Question: I have written a code for Linked List:
'''
#include <stdio.h>
#include <stdlib.h>
#include <string.h>
struct student{
char name[256];
int id;
struct student *next;
};
struct student *start;
struct student *last;
void enter(void);
void add( struct student *i,struct student **last);
void display(struct student *first);
int main(int argc, char *argv[])
{
start=last=NULL;
enter();
enter();
enter();
display(start);
system("PAUSE");
return 0;
}
void add( struct student *i,struct student **last)
{
if (!*last){ *last=i; start=i;}
else {(*last)->next=i;*last=i;}
i->next=NULL;
}
void enter(void)
{
struct student *info;
info=(struct student *)malloc(sizeof(struct student));
printf("Enter the name of the student:
");
fgets(info->name,255,stdin);
fflush(stdin);
// gets(info->name);
printf("Enter the student id:
");
scanf("%d%",&info->id);
add(info,&last);
}
void display(struct student *first)
{
while(first)
{
printf("
Name: %s
",first->name);
printf("Id: %d
", first->id);
first=first->next;
}
}
'''
It does create a linked list but when i try to input the values: it shows

For first element it takes the name correctly for id i need to manually enter
after the id digit (otherwise it does not come out of the scanf mode) and 2nd element onwards it does not prompt to take the name and it skips "Enter name" and asks for id where again I need to manually enter
. While showing the linked list elements , it does show first name but 2nd name onwards shows
. I have already used fflush(stdin). Could you please let me know why such behavior? I have attached the o/p pic.
Thanks
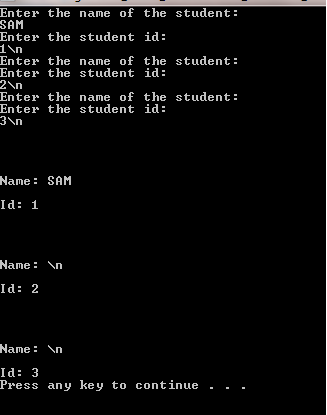
Answer: If I had a nickel...
Anyway, there are a number of problems here:
1) Don't 'fflush(stdin)', that's undefined behavior
2) It's never a good idea to mix 'scanf's and 'fgets's, it just makes things confusing.
'''
scanf(" %s", info->name); // will do instead of your fgets statement
'''
3) You have an extra '%' in your scanf:
'''
scanf("%d%",&info->id); // should be scanf("%d",&info->id);
'''
---
For completeness...
Why you're having problems right now:
'fgets()' takes a string and includes the newline, so when you're asking for a name you're getting "name
"
'scanf()' takes the number and the newline. So when you ask for an ID, you'll get the digit typed, but the newline character ''
'' is still sitting in 'stdin'.
Next time that your 'fgets()' runs it will automatically take that as the input for the second name. Seeming to "skip over" the request for input.
---
If the reason you were using 'fgets()' was to read a string with spaces in it (like '"first_name last_name"') that can be acomplished with 'scanf()' as well using the Negated scanset option:
'''
scanf(" %[^
]",info->name);
'''